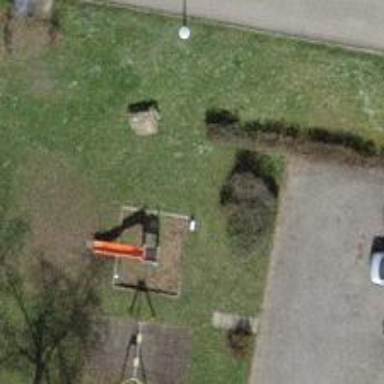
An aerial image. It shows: Playground with slide.